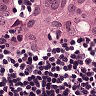
Metastatic tissue present: yes